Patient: sex M, age 65
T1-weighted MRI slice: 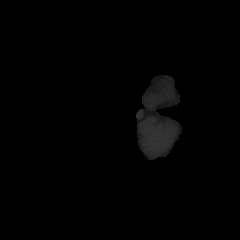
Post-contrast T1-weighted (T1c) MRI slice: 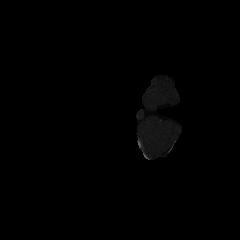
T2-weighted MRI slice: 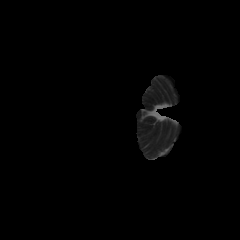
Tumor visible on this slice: no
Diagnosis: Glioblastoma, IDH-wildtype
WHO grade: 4